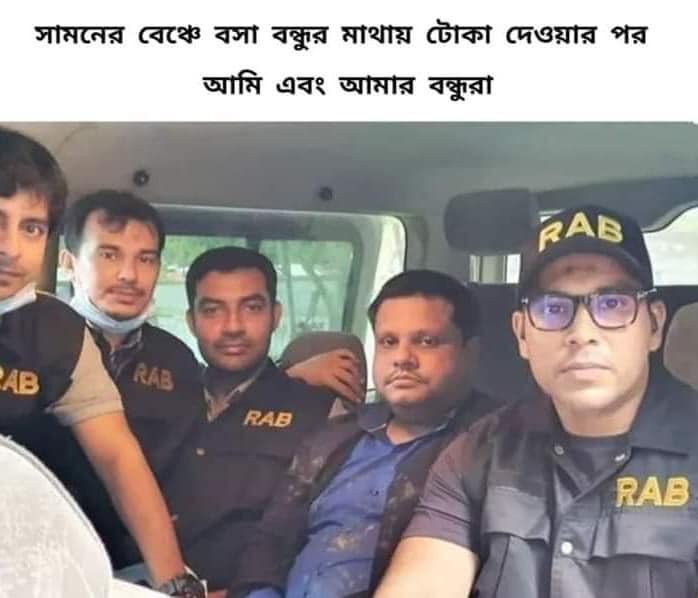
Caption: সামনের বেঞ্চে বসা বন্ধুর মাথায় টোকা দেওয়ার পর আমি এবং আমার বন্ধুরা
Label: non-hate